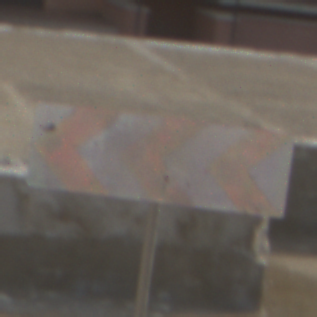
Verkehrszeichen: RichtungstafelnInKurvenGrossRechts
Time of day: MorningAfternoon
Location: Outdoor (Urban)
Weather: PartlyCloudy
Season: NotSpecified
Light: Natural